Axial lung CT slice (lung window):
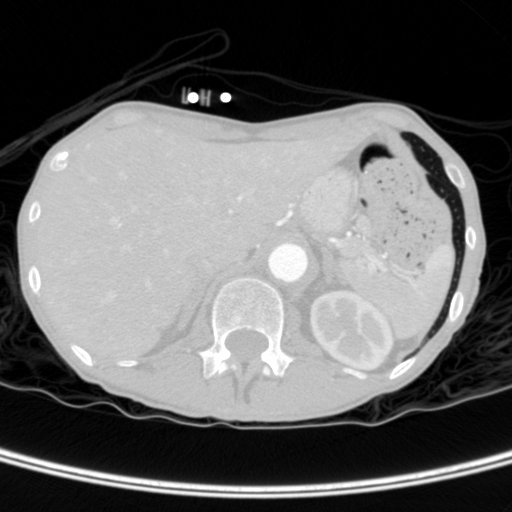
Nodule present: no